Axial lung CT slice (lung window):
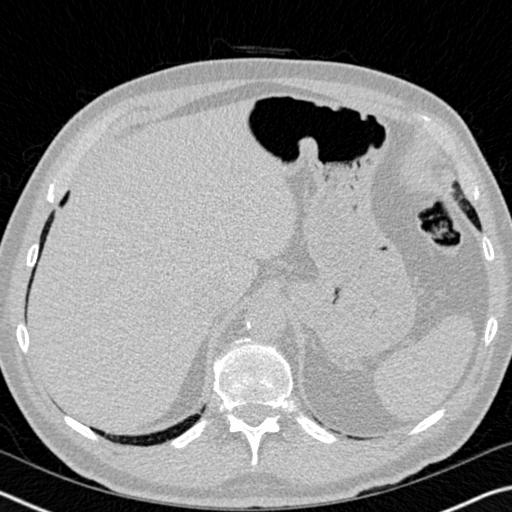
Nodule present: no